Aerial crown-view tile of a tropical tree (Barro Colorado Island, Panama), acquired 20250715:
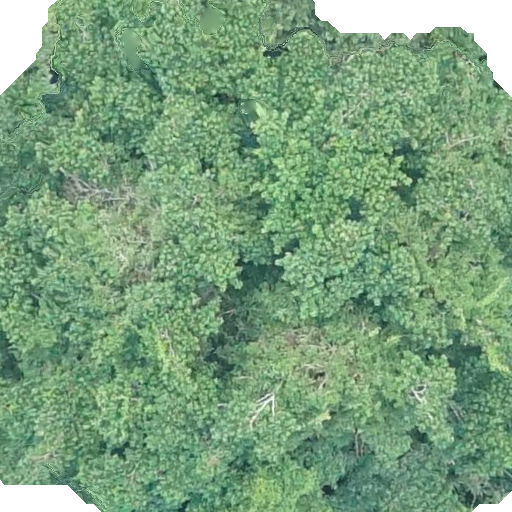
Species: Hura crepitans
GBIF accepted scientific name: Hura crepitans
Crown area: 464.433 m²